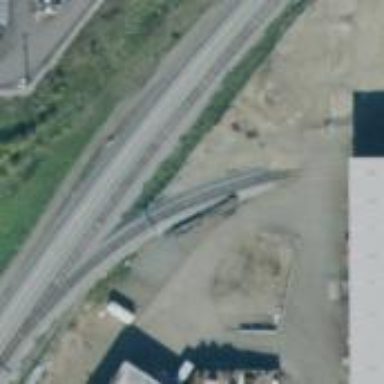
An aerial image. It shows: Rail spur service.